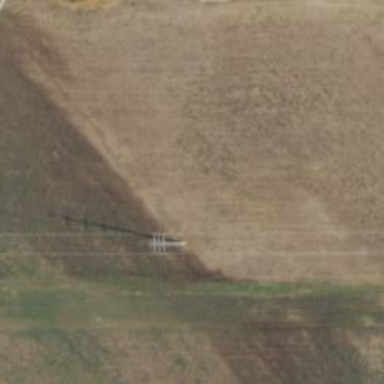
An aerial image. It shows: Power tower.